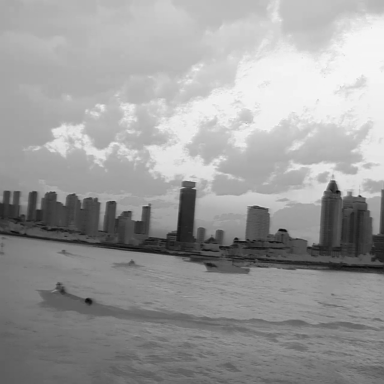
There are three canoes in the infrared image.